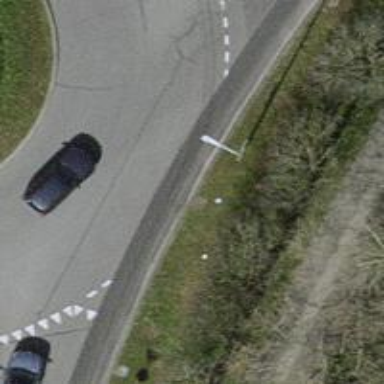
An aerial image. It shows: Secondary road with asphalt surface leading to roundabout.